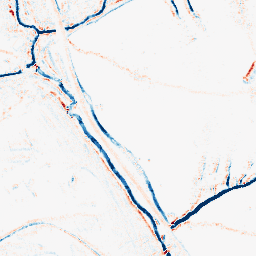
Category: morphological
Decomposition family: morphological_ellipse
Decomposition parameters: operation: average
width: 5
height: 5
Upsampling method: cubic_catmull_rom
Upsampling parameters: scale: 8
Upsampling scale: 8